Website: home-depot
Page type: address-validator
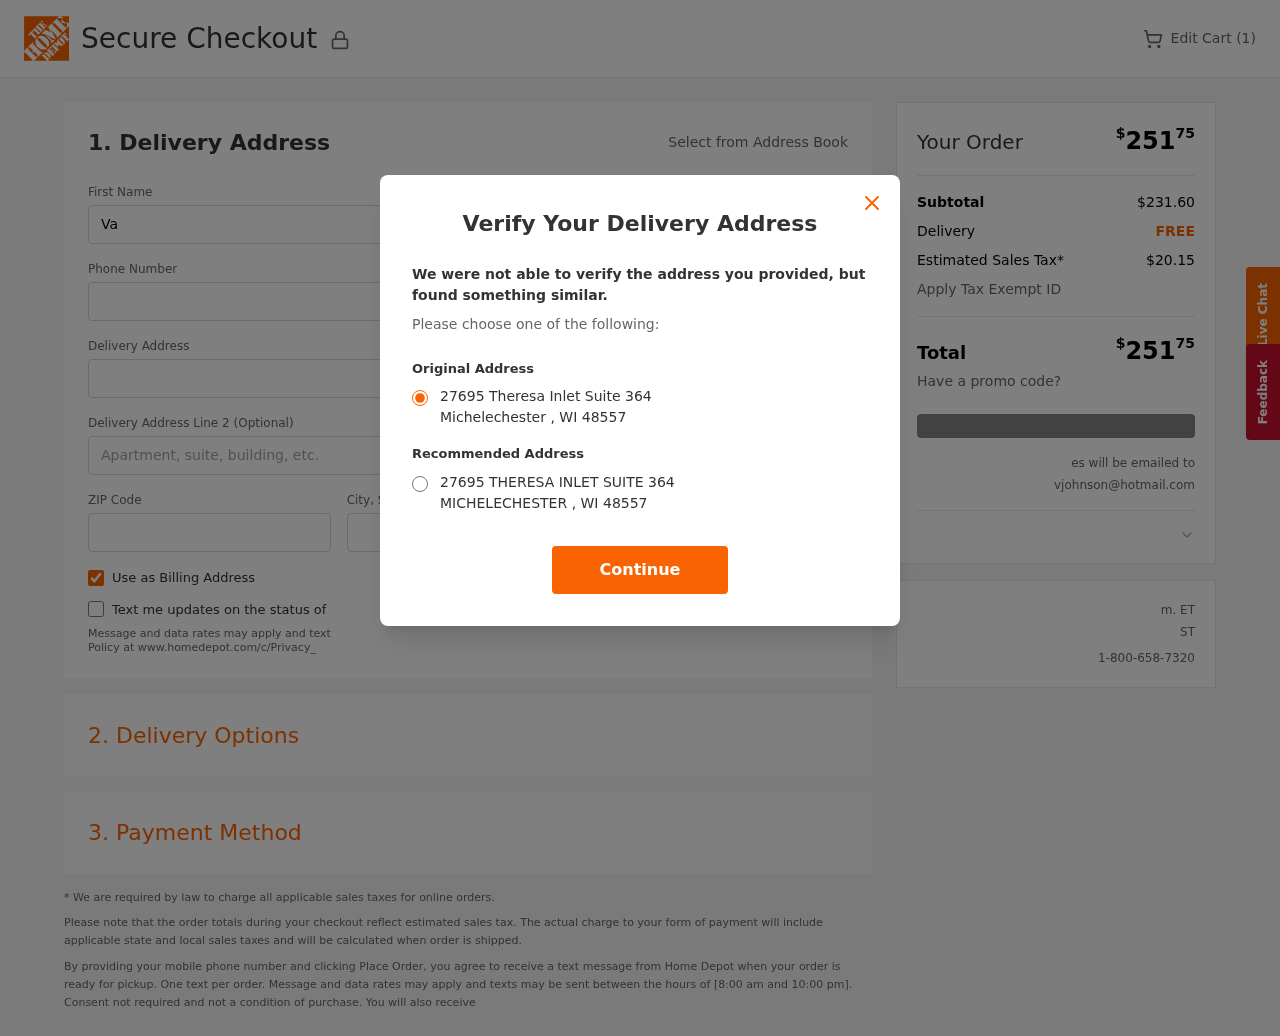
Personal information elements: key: PII_CITY
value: Michelechester
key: PII_EMAIL
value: vjohnson@hotmail.com
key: PII_POSTCODE
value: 48557
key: PII_STATE_ABBR
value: WI
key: PII_STREET
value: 27695 Theresa Inlet Suite 364
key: PII_FIRSTNAME
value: Vanessa
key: PII_LASTNAME
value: Johnson
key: PII_PHONE
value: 8757513582
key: PII_CITY_STATE
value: Michelechester, WI
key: PII_STREET_ALT
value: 27695 THERESA INLET SUITE 364
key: PII_CITY_ALT
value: MICHELECHESTER
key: PII_POSTCODE_FULL
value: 48557
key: PII_POSTCODE_NUMERIC
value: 48557
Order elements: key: ORDER_NUM_ITEMS
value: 1
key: ORDER_TOTAL
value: $25175
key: ORDER_SUBTOTAL
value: $231.60
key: ORDER_SHIPPING_COST
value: FREE
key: ORDER_TAX
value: $20.15